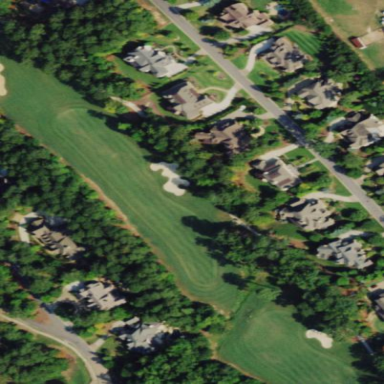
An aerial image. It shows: Golf course.